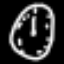
Label: clock